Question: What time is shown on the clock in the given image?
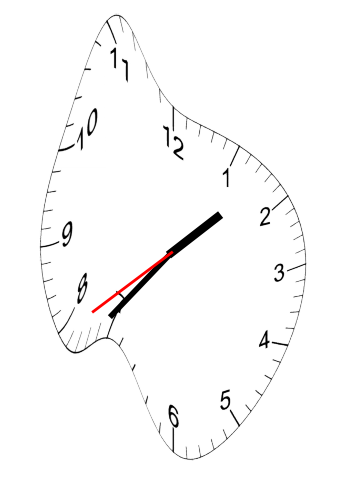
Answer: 01:36:39